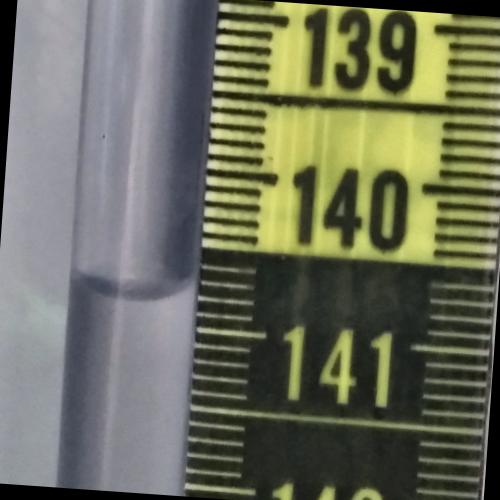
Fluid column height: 140.8 cm